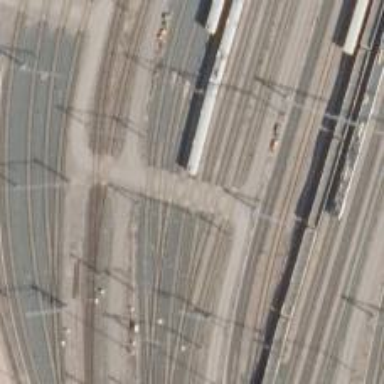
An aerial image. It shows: Railway level crossing.